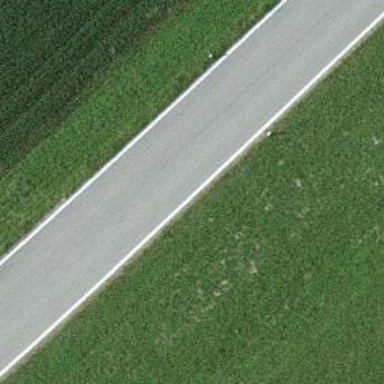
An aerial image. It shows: Tertiary road with asphalt surface.